Field crop: tomato
Growth stage: 1
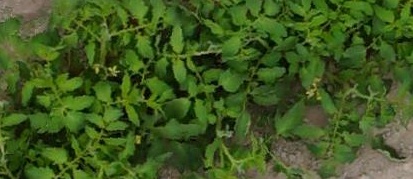
Species: tomato